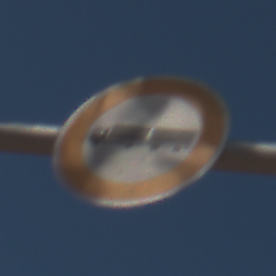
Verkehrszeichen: VerbotLastkraftwagenMitAnhaenger
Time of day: MorningAfternoon
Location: Outdoor (Nature)
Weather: Clear
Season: Summer
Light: Natural